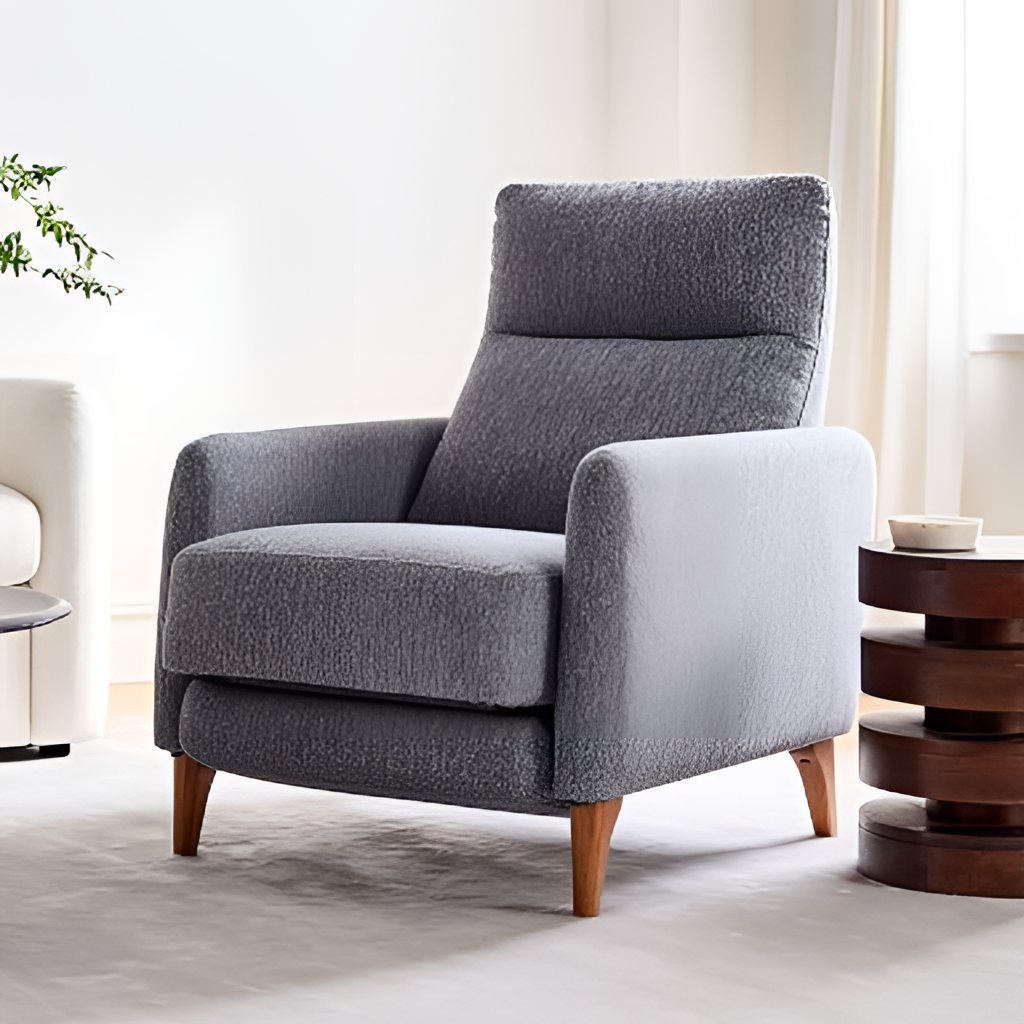
living room, fabric armchair, paint wallpaper, with solid pattern, beige carpet flooring, with plush pattern, modern